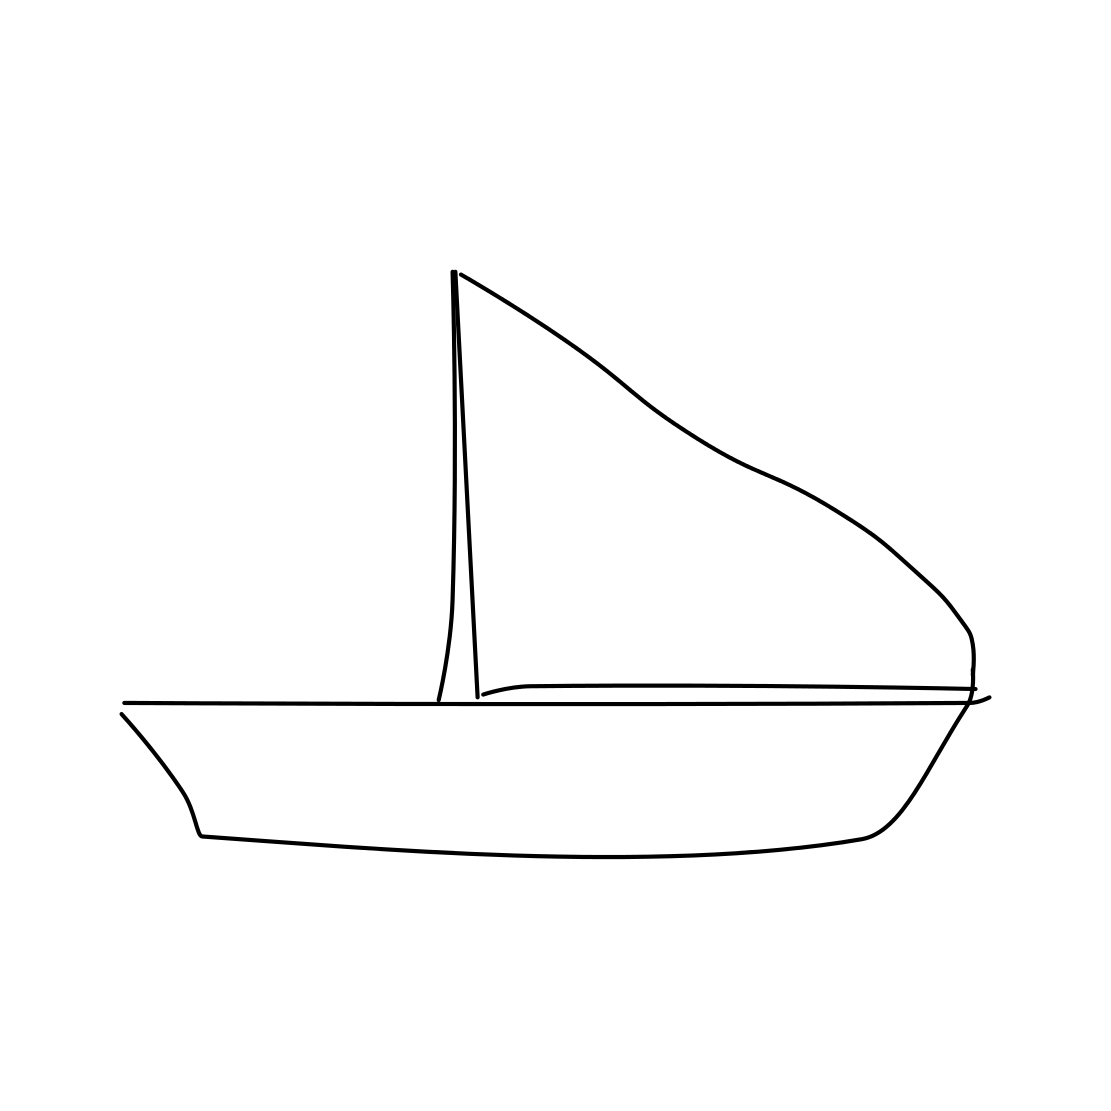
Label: sailboat